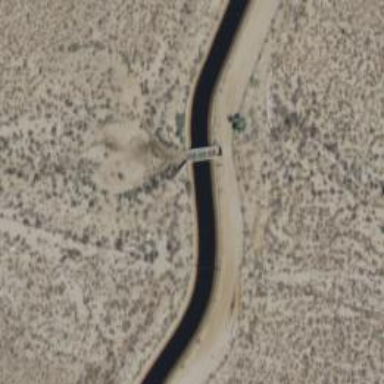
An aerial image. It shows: Aqueduct bridge.